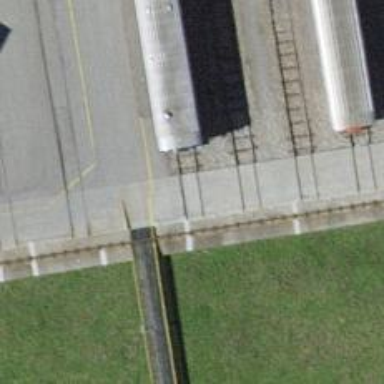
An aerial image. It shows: Railway crossing.